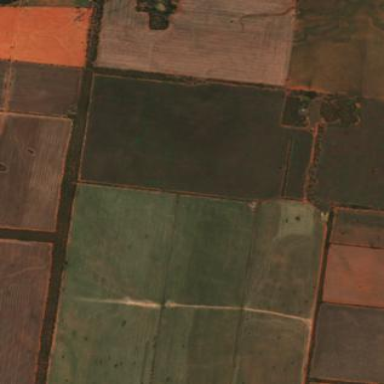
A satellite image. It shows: Farmland used to cultivate crops.